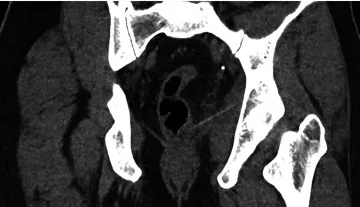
CT multiplanar reformation (MPR) (A,B) images showing that the toothpick in the distal rectal segment appears as a short linear hyperdense substance. One end is located in the left lateral wall of the rectum and penetrates the left levator ani muscle, while the other end penetrates the left internal obturator muscle. These two muscles are swollen with blurred surrounding fat.
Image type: radiology (ct)